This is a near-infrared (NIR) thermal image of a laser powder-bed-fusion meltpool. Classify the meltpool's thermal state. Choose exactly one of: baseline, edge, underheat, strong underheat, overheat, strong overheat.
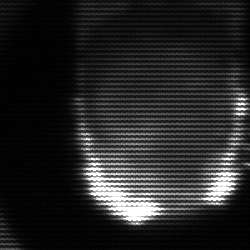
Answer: baseline